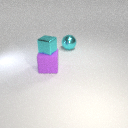
large purple rubber cube below small cyan metal cube